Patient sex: M
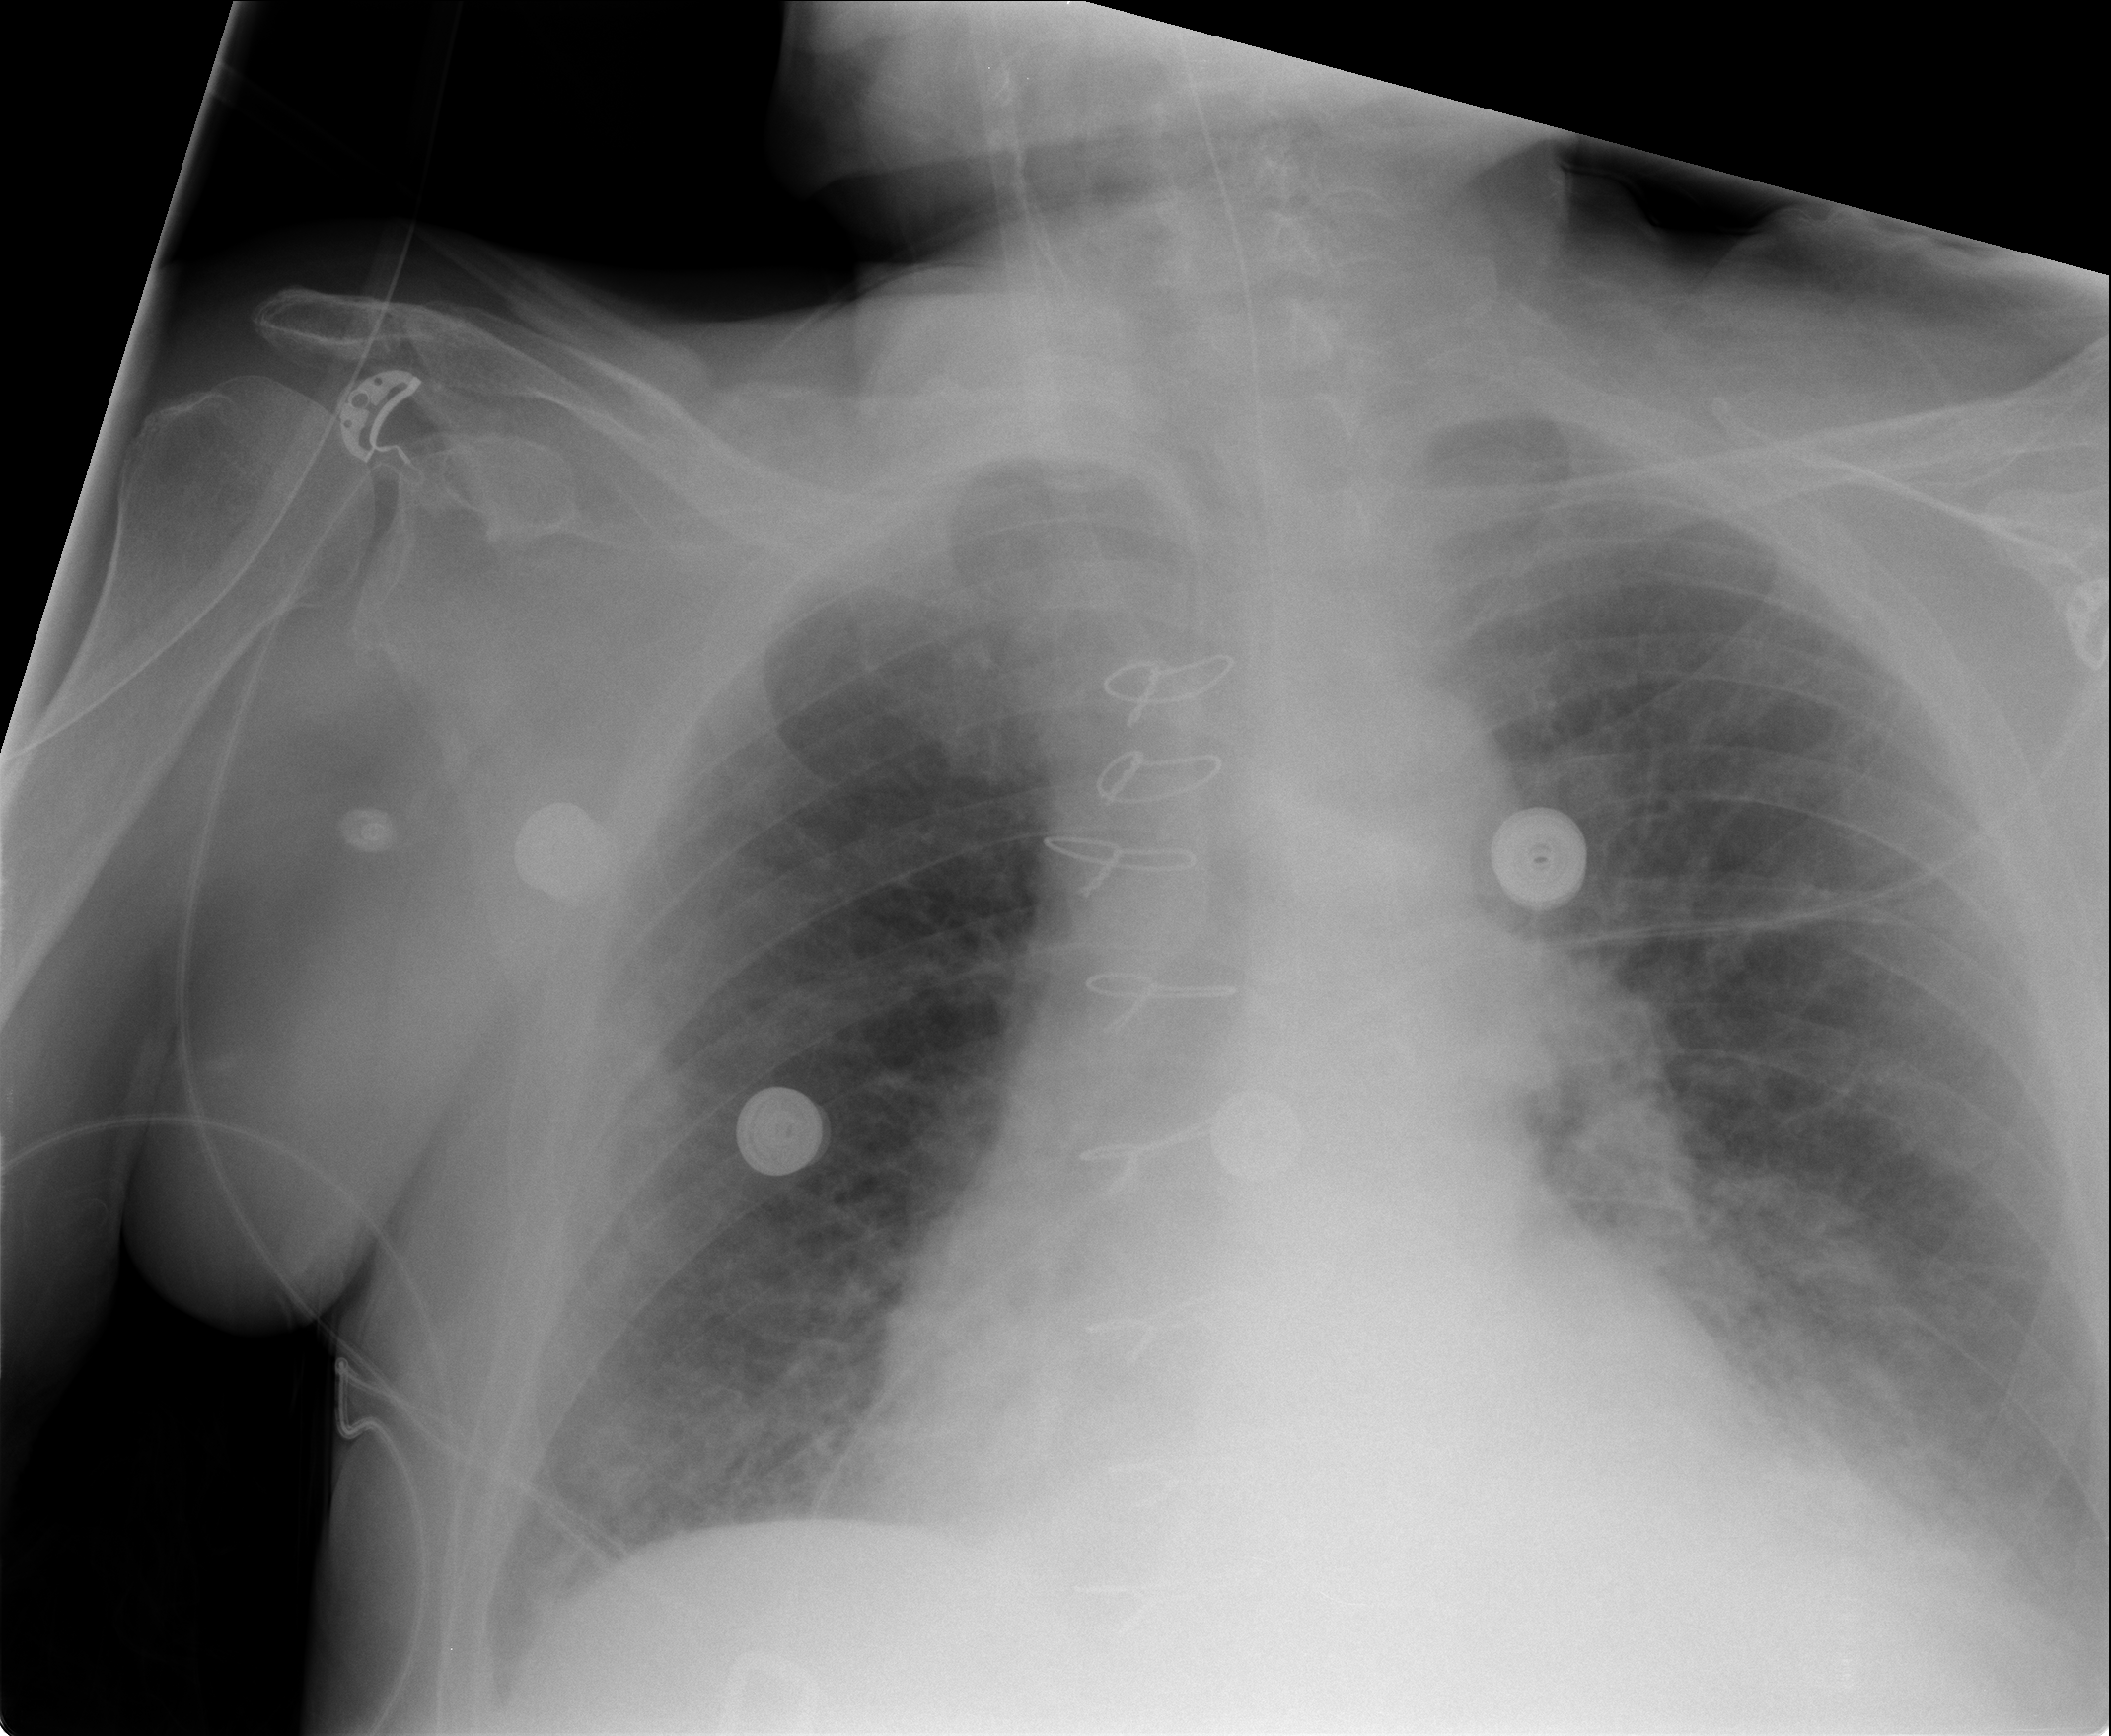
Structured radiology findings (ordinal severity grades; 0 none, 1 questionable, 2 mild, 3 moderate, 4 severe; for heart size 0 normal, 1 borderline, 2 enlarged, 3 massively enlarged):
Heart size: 0
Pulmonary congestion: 2
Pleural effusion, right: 0
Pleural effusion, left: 2
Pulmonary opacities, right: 2
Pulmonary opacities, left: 2
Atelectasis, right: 2
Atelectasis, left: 2